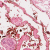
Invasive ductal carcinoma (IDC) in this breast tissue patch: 0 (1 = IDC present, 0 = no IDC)